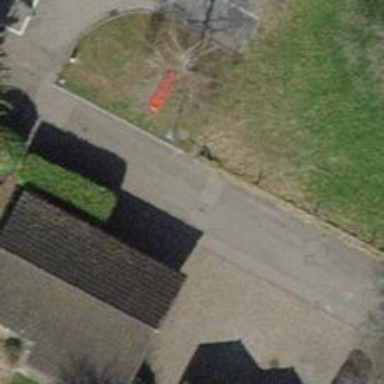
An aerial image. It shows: Residential road with asphalt surface and no sidewalk.